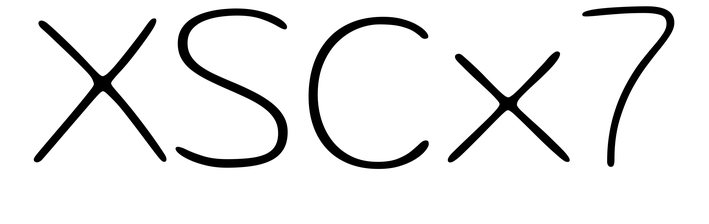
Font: Gluten_Thin